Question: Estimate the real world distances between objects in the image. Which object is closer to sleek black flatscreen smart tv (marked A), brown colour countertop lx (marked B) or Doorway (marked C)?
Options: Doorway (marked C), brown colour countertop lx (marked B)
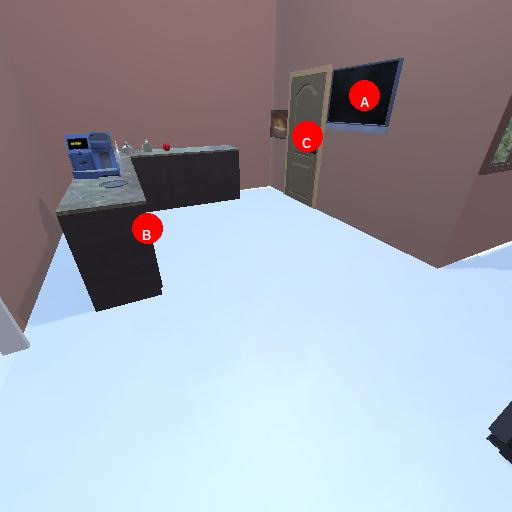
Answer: Doorway (marked C)